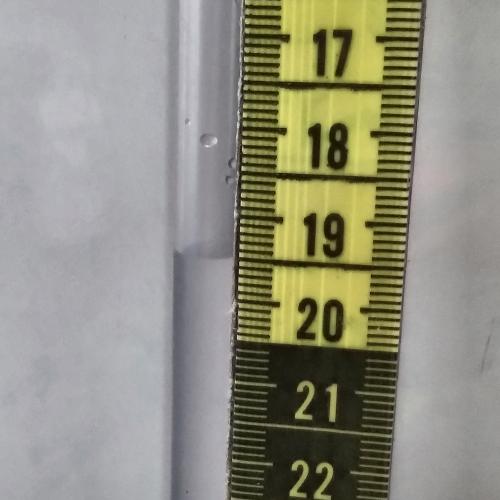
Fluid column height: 19.5 cm